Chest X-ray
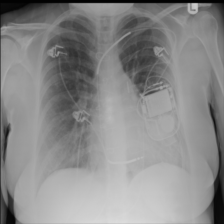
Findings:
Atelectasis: negative
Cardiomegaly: negative
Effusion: negative
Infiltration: negative
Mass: negative
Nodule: negative
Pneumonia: negative
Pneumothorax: negative
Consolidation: negative
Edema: negative
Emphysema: negative
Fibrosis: negative
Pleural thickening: negative
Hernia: negative